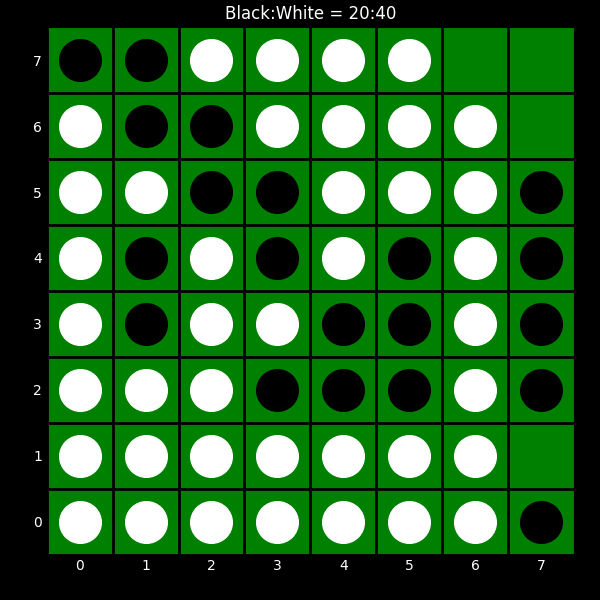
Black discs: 20
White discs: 40